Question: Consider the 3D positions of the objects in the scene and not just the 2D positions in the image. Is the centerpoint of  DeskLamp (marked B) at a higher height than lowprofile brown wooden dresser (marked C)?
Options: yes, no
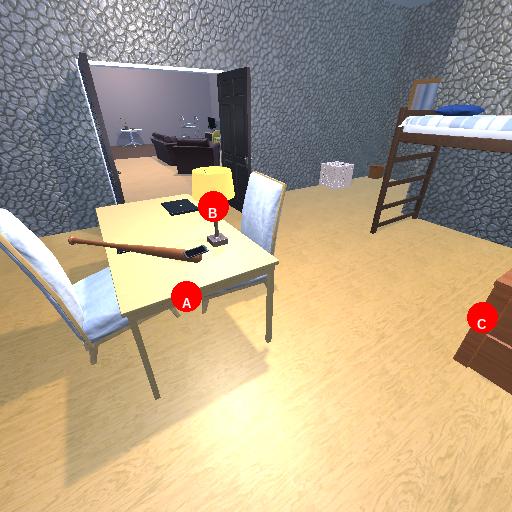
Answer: yes